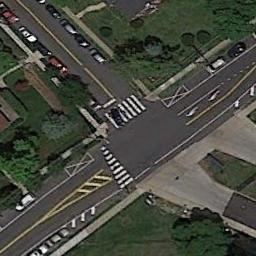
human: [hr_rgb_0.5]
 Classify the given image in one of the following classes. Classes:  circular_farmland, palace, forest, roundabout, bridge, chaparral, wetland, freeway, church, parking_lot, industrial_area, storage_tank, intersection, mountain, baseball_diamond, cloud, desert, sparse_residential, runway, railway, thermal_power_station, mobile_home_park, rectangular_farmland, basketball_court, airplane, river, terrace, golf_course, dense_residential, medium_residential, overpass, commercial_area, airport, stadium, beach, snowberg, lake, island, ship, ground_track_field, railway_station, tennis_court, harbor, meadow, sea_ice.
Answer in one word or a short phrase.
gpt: intersection